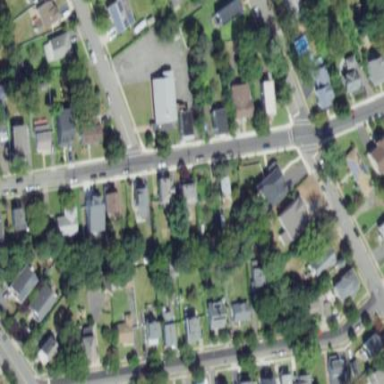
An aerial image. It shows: Sidewalk.